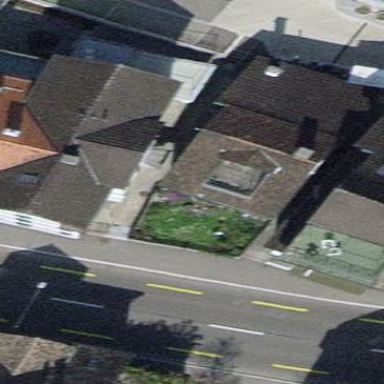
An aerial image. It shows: Building with gabled roof oriented across its structure.